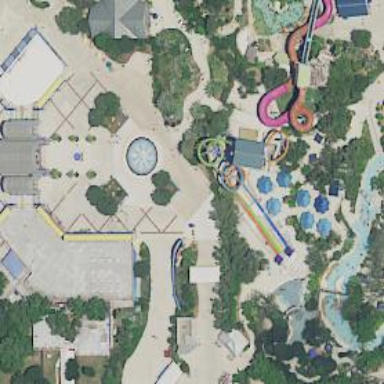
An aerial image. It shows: Water slide attraction.